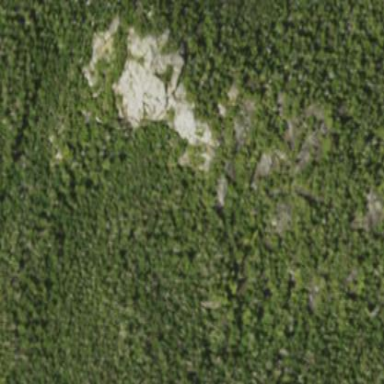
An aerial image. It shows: Landscape of bare rock.